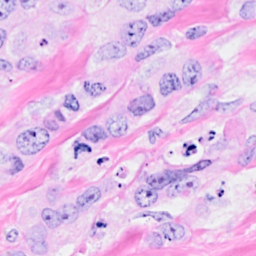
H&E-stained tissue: Breast